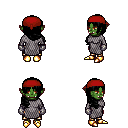
a pixel art fantasy rpg character, female body template, orc, green skin, chain mail, gold greaves, black right-swept hairstyle, red bandana, metal gloves, gold boots, four views (front, back, left, right), 2x2 character sprite sheet, small pixel art, hard edges, no anti-aliasing